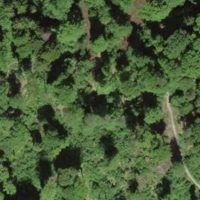
EUNIS habitat code: 44
Species observed at this site:
Lysimachia nemorum